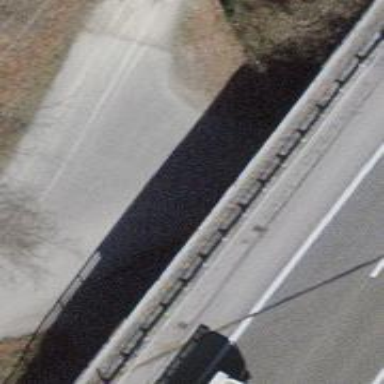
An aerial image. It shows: Track tunnel with grade1 tracktype.